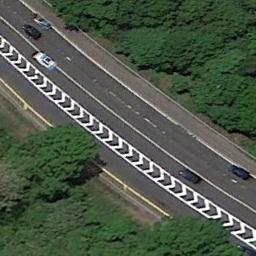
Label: freeway